Question:
I used docker ps/docker ps -a/docker ps -n 1 all not showing my first image.
But it after I using docker pull hello-world it saying it installed successfully
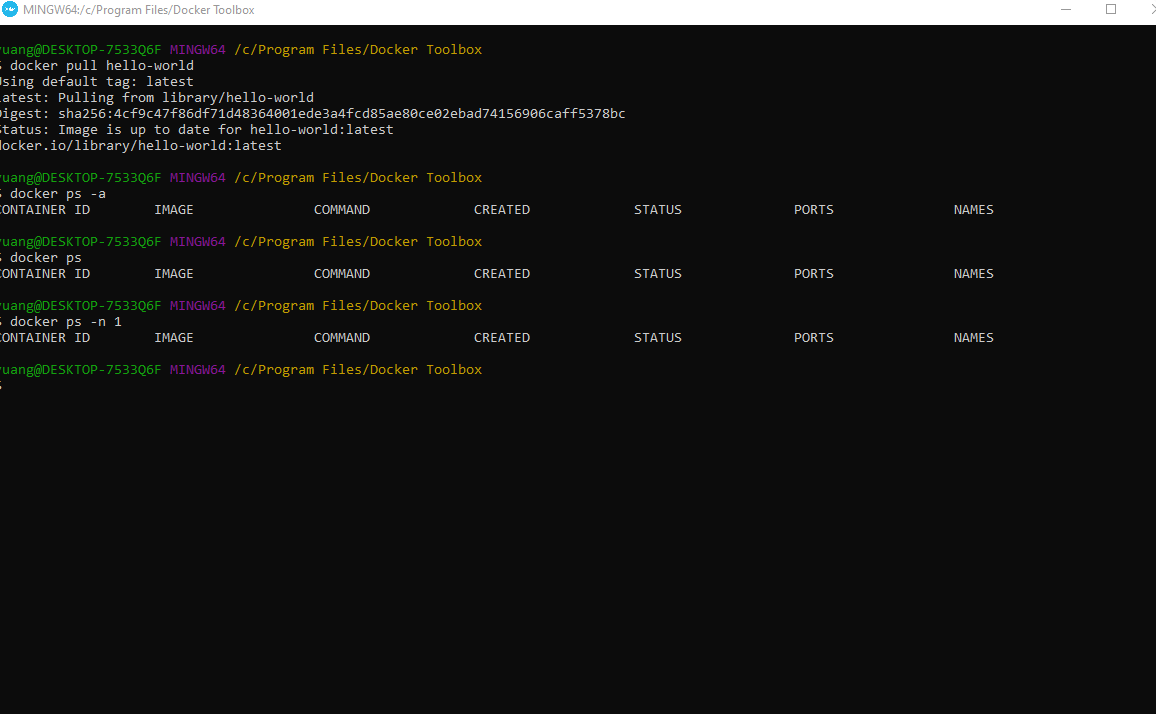
Answer: 'docker pull' pulls an image (and all the layers that make it up) to your local machine, but doesn't run anything.
'docker ps' lists containers on your system.
Once you run that container (using 'docker run hello-world'), you'll see it in 'dokcer ps'.
To view the image you pulled, you could use 'docker images'.